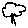
Label: tree